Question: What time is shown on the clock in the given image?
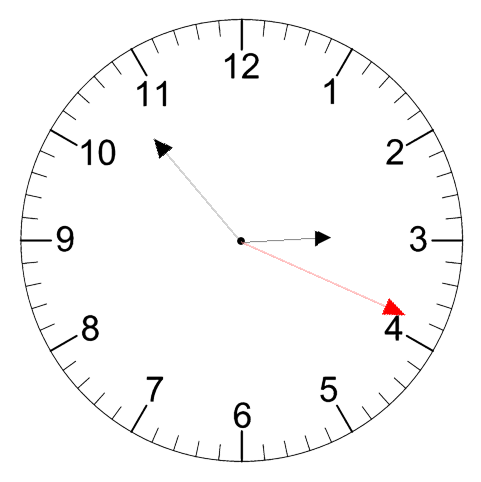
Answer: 02:53:19